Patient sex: M
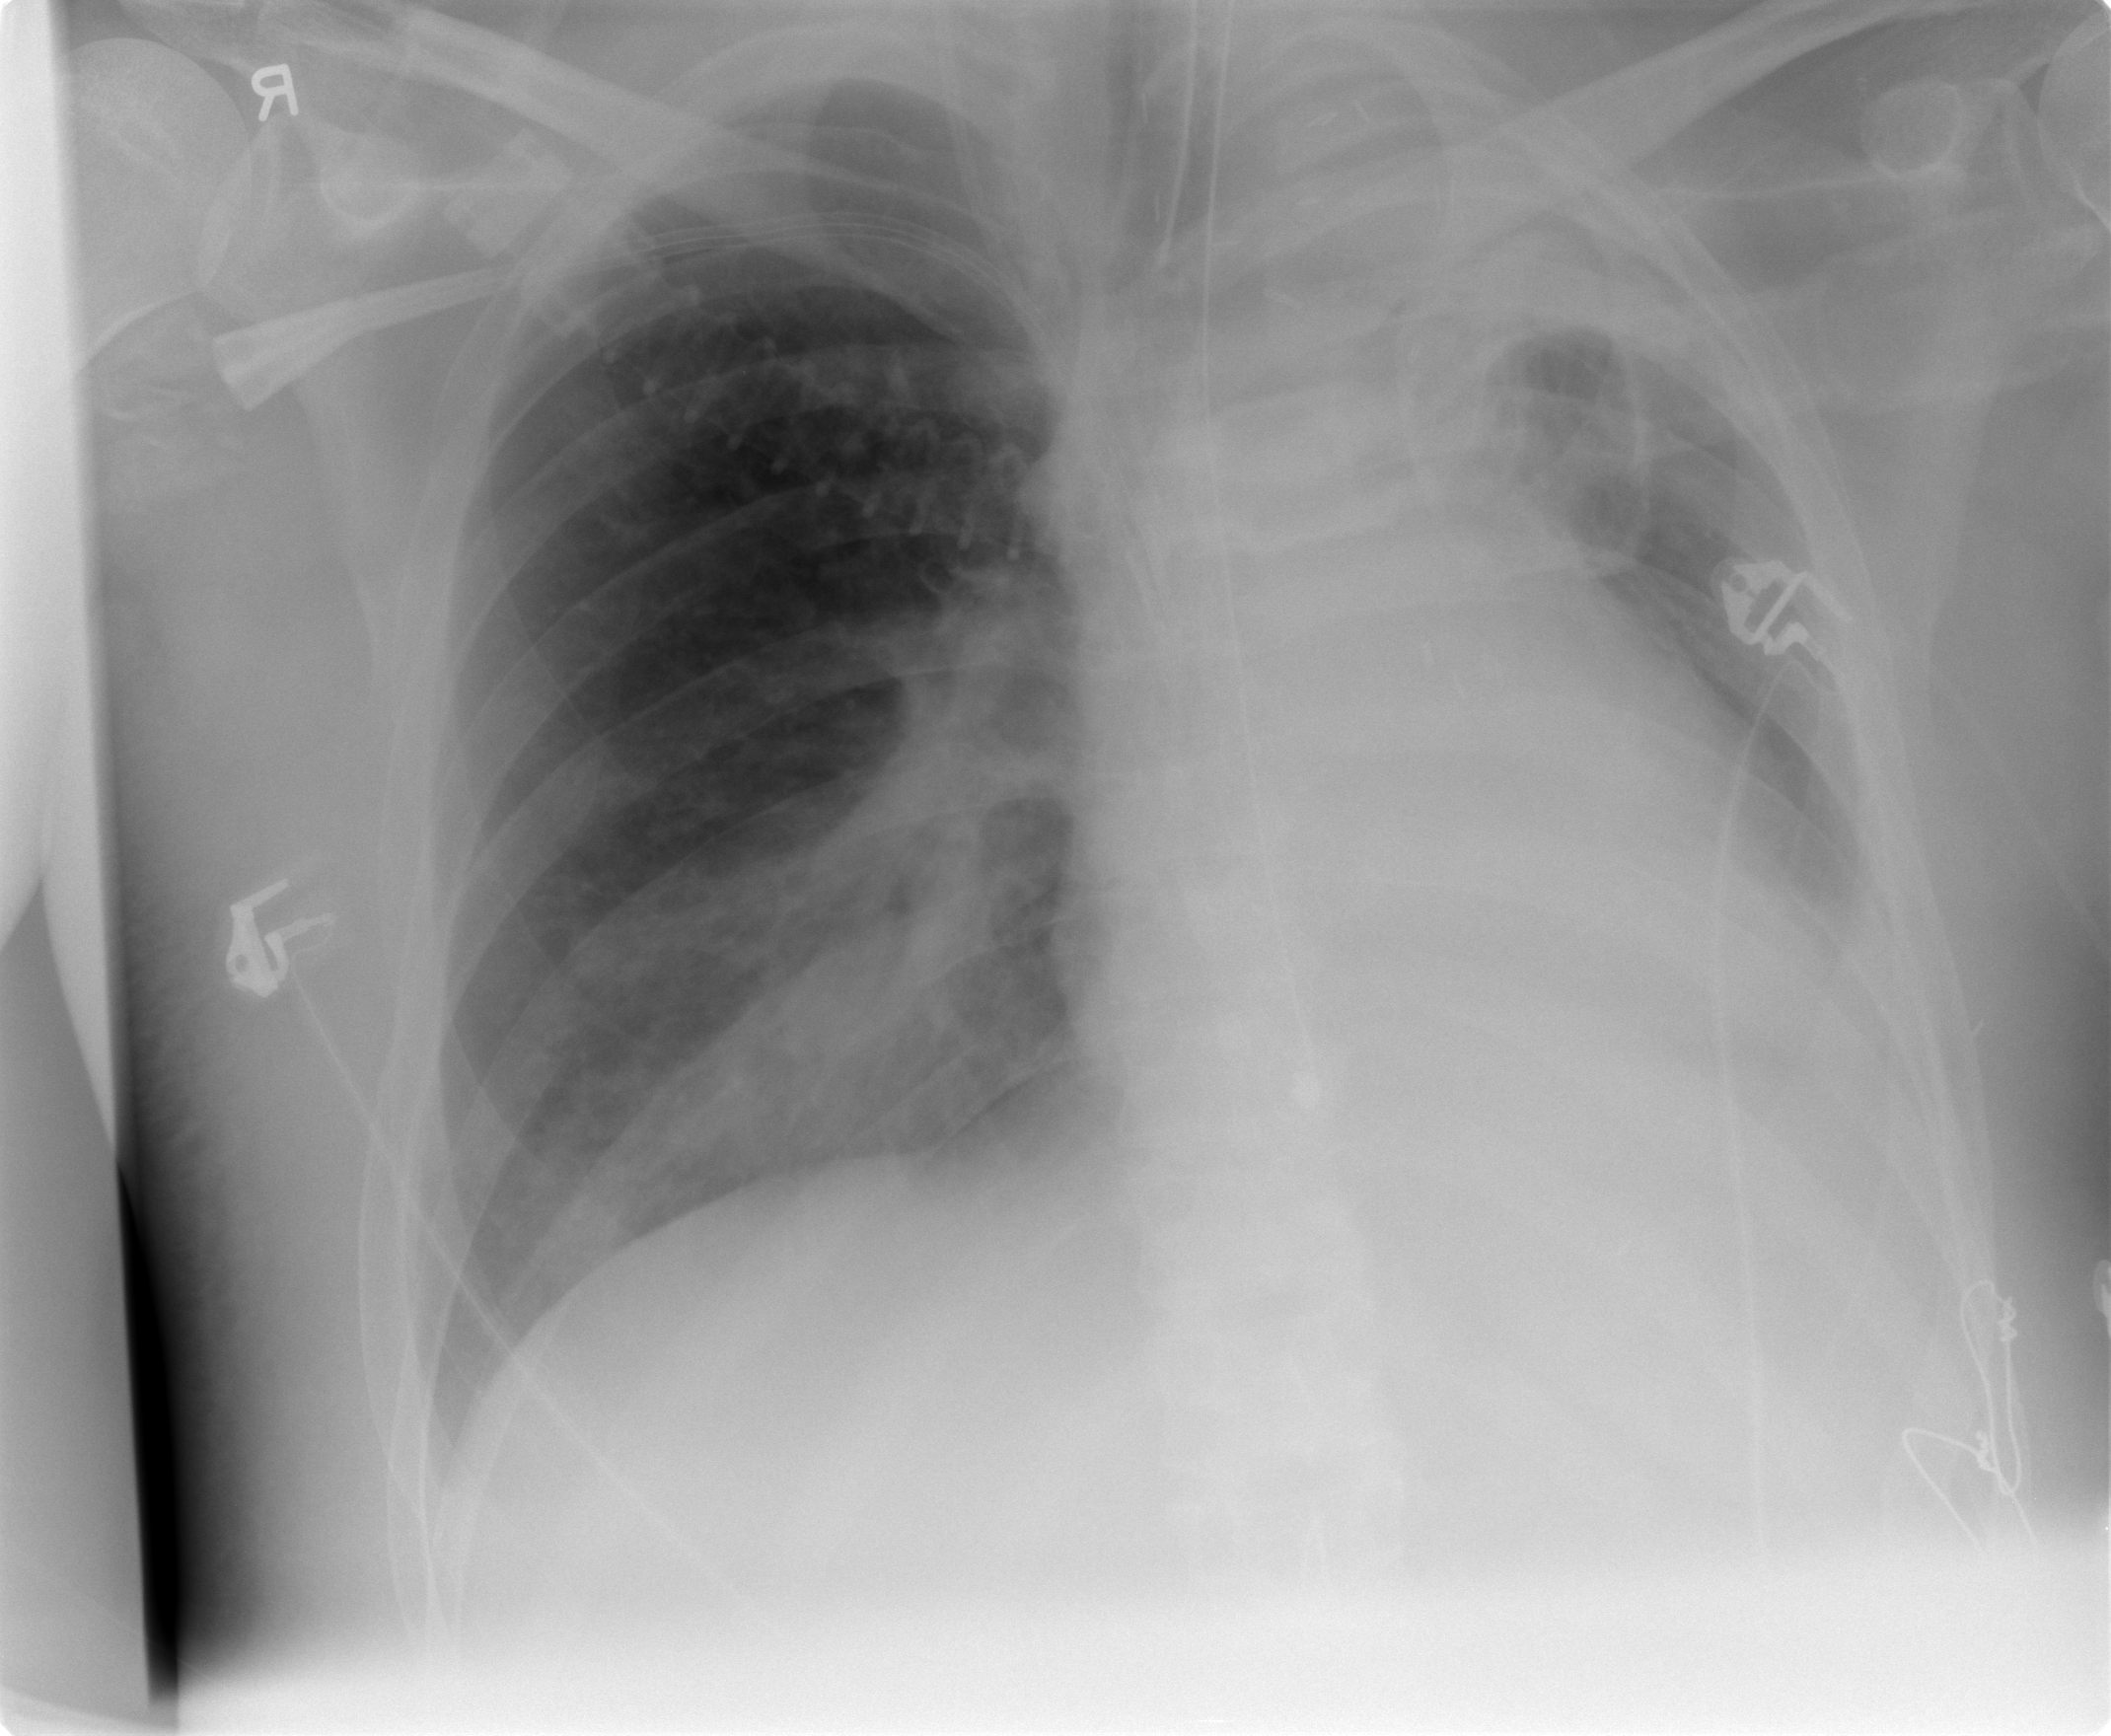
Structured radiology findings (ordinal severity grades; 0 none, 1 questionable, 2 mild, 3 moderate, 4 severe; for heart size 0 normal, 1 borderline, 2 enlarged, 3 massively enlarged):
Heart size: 1
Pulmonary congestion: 0
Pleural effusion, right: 0
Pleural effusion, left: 2
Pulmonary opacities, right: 2
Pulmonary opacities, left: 0
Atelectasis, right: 2
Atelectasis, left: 3